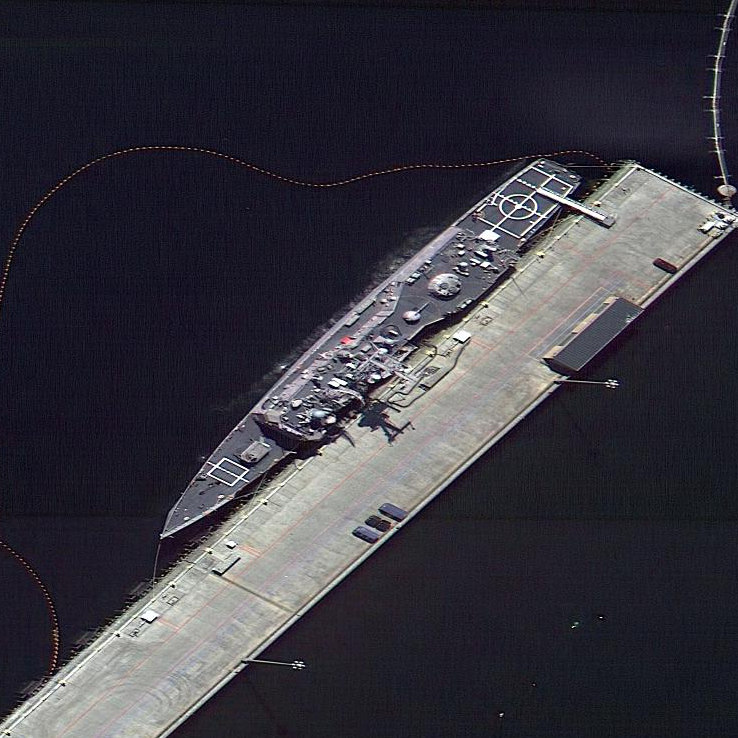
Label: cruiser